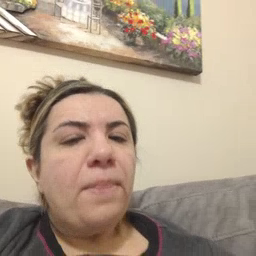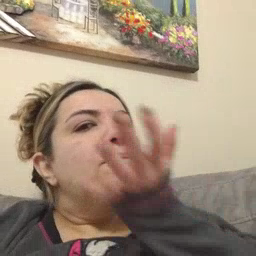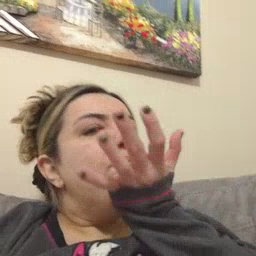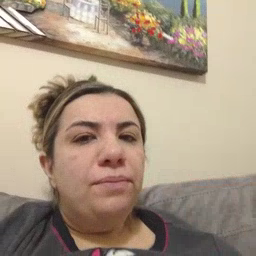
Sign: grass